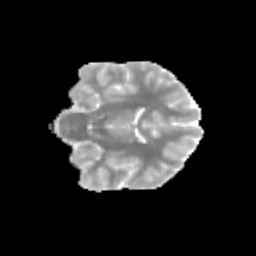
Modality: MD
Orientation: coronal
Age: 12
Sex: male
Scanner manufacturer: siemens
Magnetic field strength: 3 T
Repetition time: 3.8 s
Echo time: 0.07 s